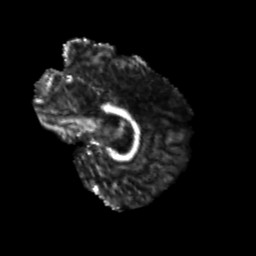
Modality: FA
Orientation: sagittal
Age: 29
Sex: male
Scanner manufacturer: siemens
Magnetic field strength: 3 T
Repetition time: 3.5 s
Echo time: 0.104 s